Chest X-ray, AP view. Patient: 54 years old, sex M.
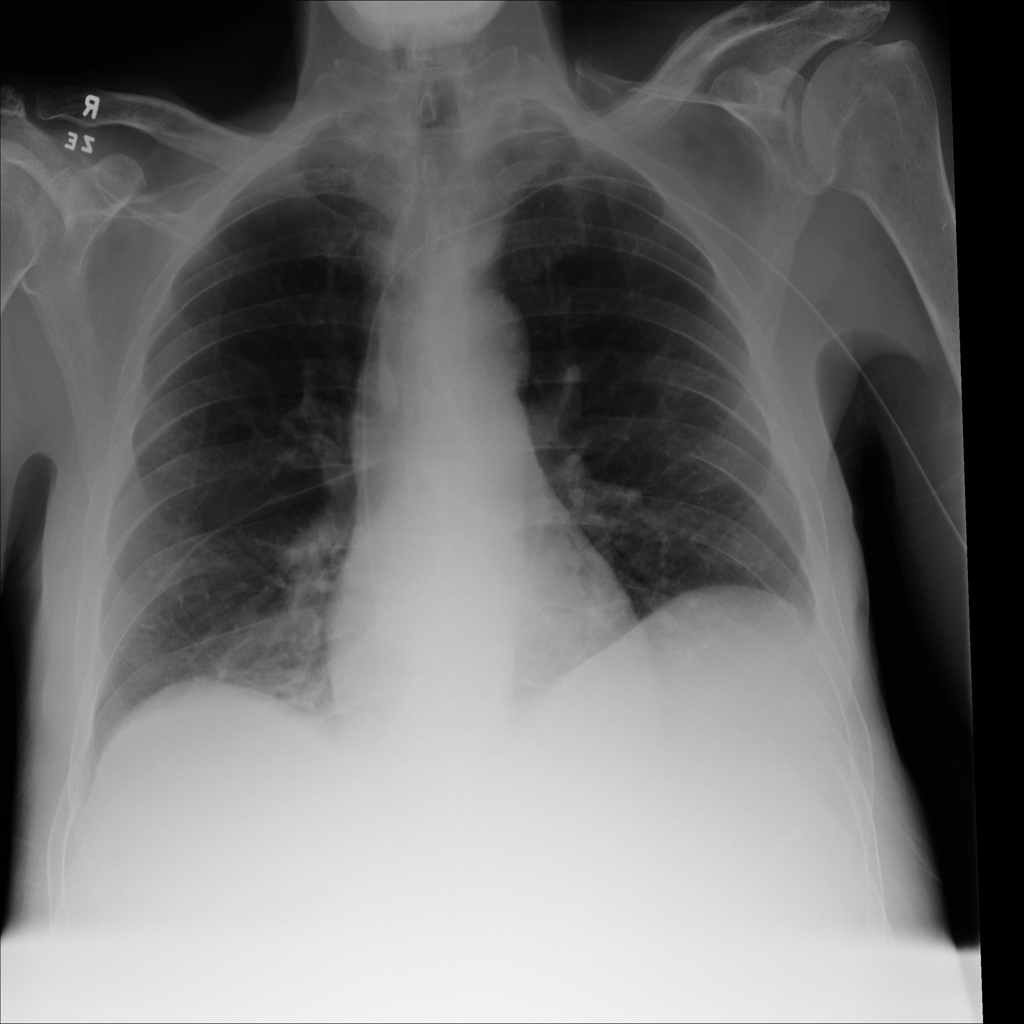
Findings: No Finding